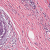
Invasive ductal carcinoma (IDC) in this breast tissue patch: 1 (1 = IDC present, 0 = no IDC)